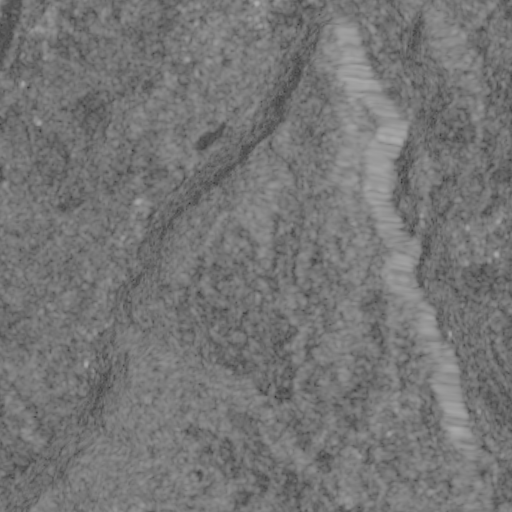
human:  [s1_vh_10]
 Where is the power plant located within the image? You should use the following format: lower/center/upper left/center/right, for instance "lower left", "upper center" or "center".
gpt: The power plant is located in the upper left of the image.
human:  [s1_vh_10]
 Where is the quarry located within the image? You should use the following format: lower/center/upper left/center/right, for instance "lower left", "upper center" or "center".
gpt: The quarry is located in the lower left of the image.
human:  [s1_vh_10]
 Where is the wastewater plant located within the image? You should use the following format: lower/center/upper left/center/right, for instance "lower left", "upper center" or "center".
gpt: The wastewater plant is located in the lower left of the image.
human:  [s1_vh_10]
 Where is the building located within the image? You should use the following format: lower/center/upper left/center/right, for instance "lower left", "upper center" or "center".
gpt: There is no building in the image.

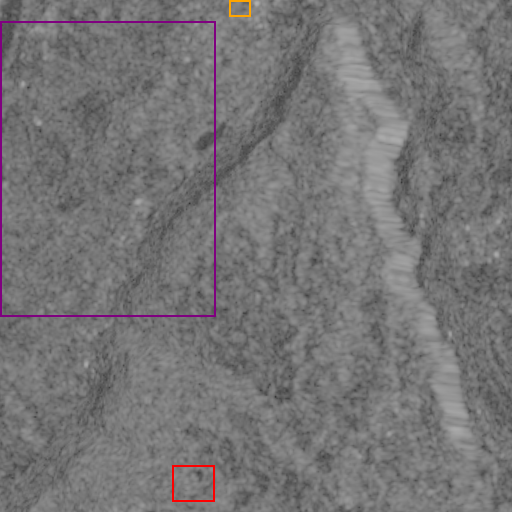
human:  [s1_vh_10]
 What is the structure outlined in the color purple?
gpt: The structure outlined in purple is a crop field.
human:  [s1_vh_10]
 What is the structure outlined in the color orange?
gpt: The structure outlined in orange is a park.
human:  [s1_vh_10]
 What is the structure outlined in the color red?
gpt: The structure outlined in red is a quarry.
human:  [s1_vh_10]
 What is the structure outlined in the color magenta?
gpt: There is no magenta outline.